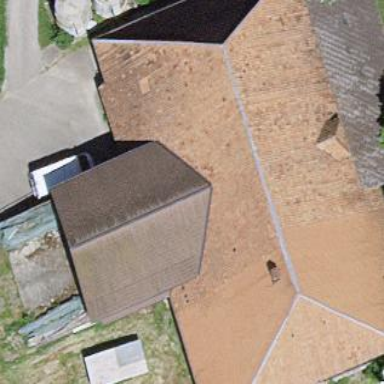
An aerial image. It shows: Farm building.